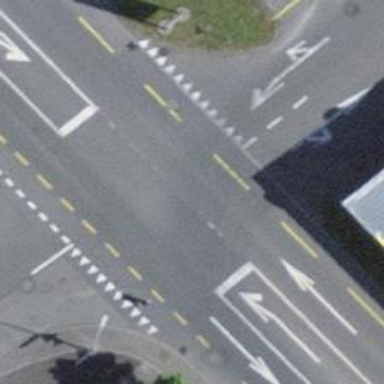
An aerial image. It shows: Secondary road with asphalt surface and designated cycle lane.